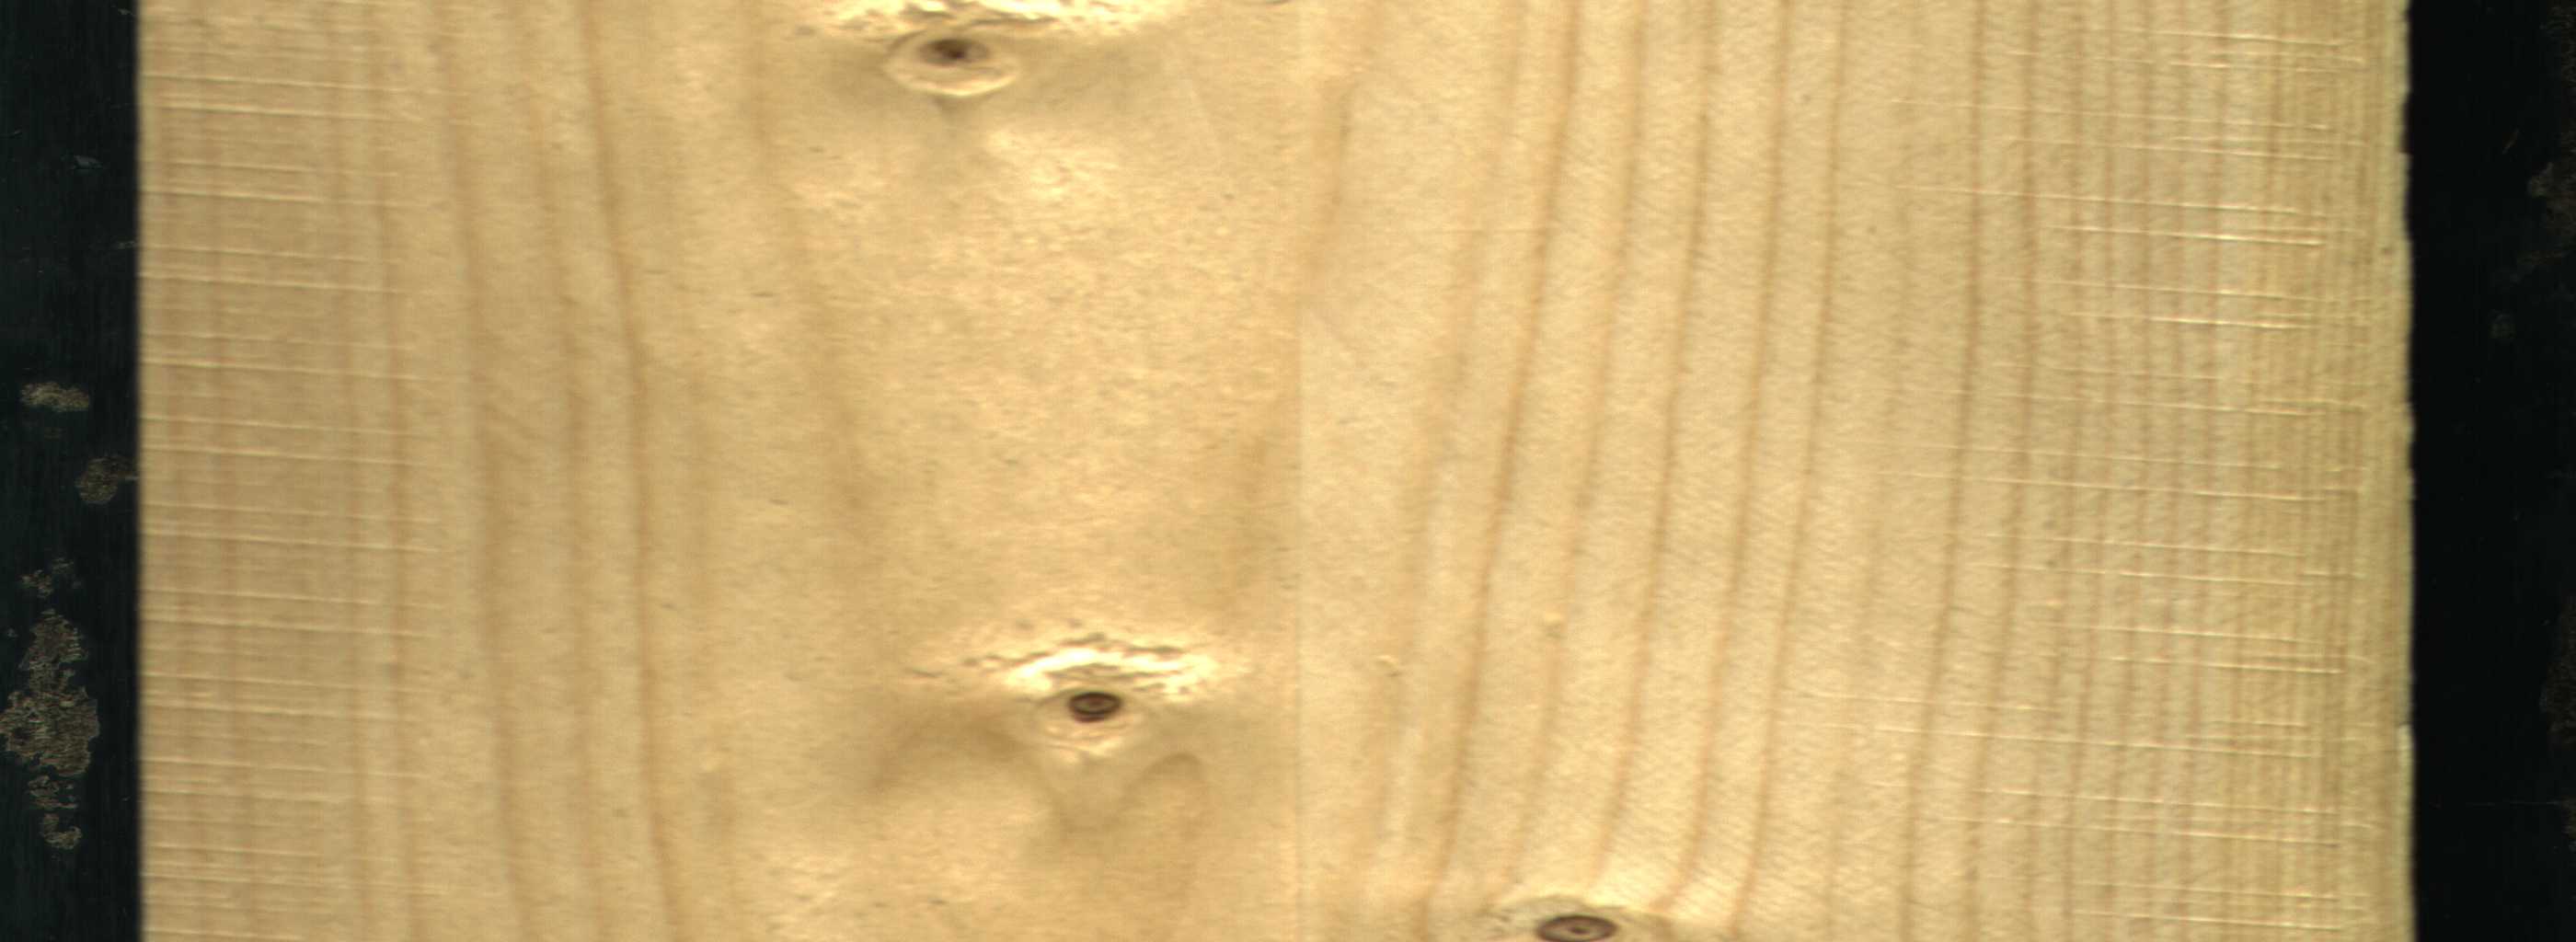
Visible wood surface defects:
Dead_Knot
Live_Knot
Live_Knot